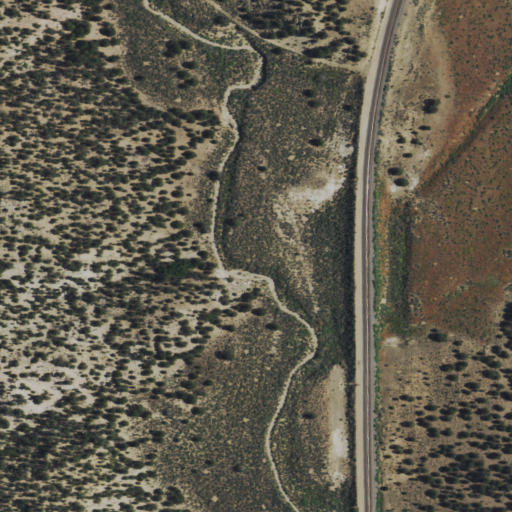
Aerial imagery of valley in Nevada named Oak Well Hollow containing shrub and evergreen forest